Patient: sex F, age 69
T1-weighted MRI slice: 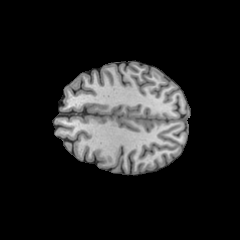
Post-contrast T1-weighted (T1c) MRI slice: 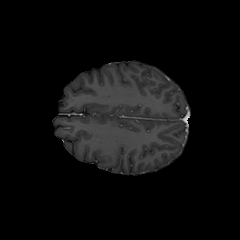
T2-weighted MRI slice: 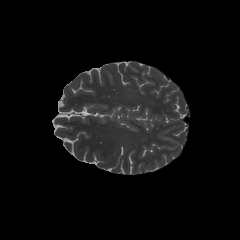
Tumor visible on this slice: no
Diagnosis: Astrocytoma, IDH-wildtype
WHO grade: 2